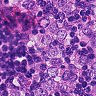
Metastatic tissue present: yes